Question: I'm in the proccess of learning the flickr api, while using it in a project, and have got a problem... I have it where flickr retrieves the photo data (shown below)

but it doesn't display the images themselves... I think this is due to the fact that it's not building the '<img />' tags with the 'src=" "' info below is the code that I'm attempting to use...
(my class.flickr.php code file)
'''
class Flickr{
private $flickr_key;
private $flickr_secret;
private $format = 'json';
// Setting up flickr_key and flickr_secret
public function __construct( $flickr_key ) {
$this->flickr_key = $flickr_key;
}
public function searchPhotos( $query = '', $tags = '' ){ // Begin searchPhotos
$urlencoded_tags = array( 'animals', 'design', 'phones');
if ( !empty( $args )) {
$tags_r = explode( ',', $tags );
foreach ( $tags_r as $tag ) {
$urlencoded_tags[] = urlencode( $tag );
}
}
// Construct the url
$url = 'http://api.flickr.com/services/rest/?';
$url .= 'method=flickr.photos.search';
$url .= '&text=' . urlencode( $query );
$url .= '&tags=' . implode( ',', $urlencoded_tags );
$url .= '&sort=relevance';
$url .= '&safe_search=1';
$url .= '&content_type=4';
$url .= '&api_key=' . $this->flickr_key;
$url .= '&format' . $this->format;
$url .= '&per_page=10';
// Calling url using curl
$curl = curl_init();
curl_setopt_array( $curl, array(
CURLOPT_TIMEOUT => 120,
CURLOPT_URL => $url,
));
if ( !curl_exec( $curl )) {
die ( 'Error: "' . curl_error( $curl ) . '" - Code: ' . curl_errno( $curl ));
}
// Get search results
$result = file_get_contents( $url );
// Remove the unneccessary strings that wraps the result returned from the API
$json = substr( $result, strlen( "jsonFlickrApi("), strlen( $result ) - strlen( "jsonFlickrApi(") - 1 );
$photos = array();
$data = json_decode( $json, true );
// Check if the status didn't fail
if ( $data['stat'] != 'fail' ) {
/** Return only the data for the photos
as that's the only thing that we need
*/
$photos = $data['photos']['photo'];
return $photos;
} else {
return false;
}
} // end searchPhotos
}
'''
(my method call which I use in my page template file)
'''
<?php // Flickr search photos test
require_once( 'class.flickr.php' );
global $flickr_key;
$flickr = new Flickr( 'this_is_my_api-key_placeholder...' );
$query = "Event Photo Uploadr";
$results = $flickr->searchPhotos( $query, $tag );
if ( !empty( $results )) {
foreach( $results as $photo ) {
$src = "http://farm" . $photo['farm'] . ".static.flickr.com/" . $photo['server'] . '/' . $photo['id'] . '_' . $photo['secret'] . '.jpg';
?>
<img src="<?php echo $src; ?>"/>
<?php }
}
'''
As I said I'm new to flickr api... I've been blessed to make it thus far (thanks to stackoverflow, Wordpress Answers and developer friends), so any useful input is GREATLY appreciated! ;)
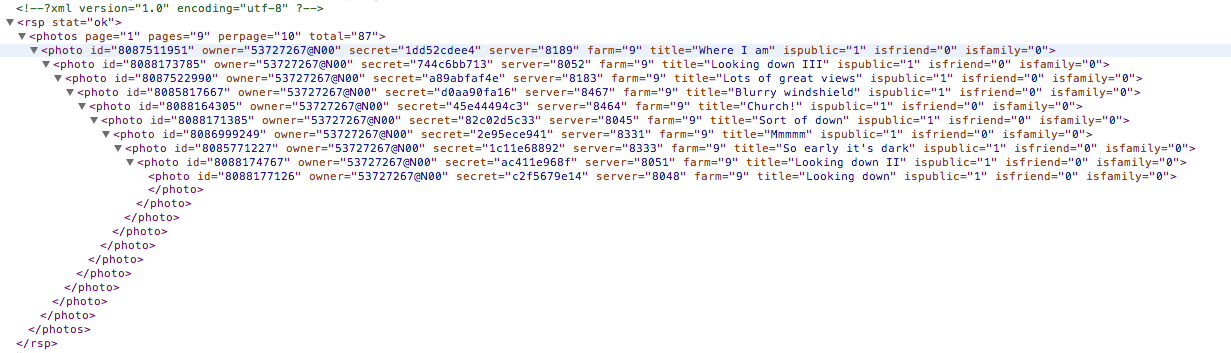
Answer: Okay, this is going to sound silly, but, the real problem was I was missing a '='. I'm not joking, I had this '$url .= '&format' . $this->format;' (which made the api, by default return xml) should be this '$url .= '&format=' . $this->format;' (this is the proper way to grab my '$format' var). I also cleaned up my code a bit...
(main flickr functionality file)
'''
<?php
class Flickr{
private $flickr_key;
private $flickr_secret;
private $format = 'json';
// Setting up flickr_key and flickr_secret
public function __construct( $flickr_key ) {
$this->flickr_key = $flickr_key;
}
public function searchPhotos( $query = '', $tags = '' ){ // Begin searchPhotos
$urlencoded_tags = array( 'animals', 'design', 'phones');
if ( !empty( $args )) {
$tags_r = explode( ',', $tags );
foreach ( $tags_r as $tag ) {
$urlencoded_tags[] = urlencode( $tag );
}
}
// Construct the url
$url = 'http://api.flickr.com/services/rest/?';
$url .= 'method=flickr.photos.search';
$url .= '&text=' . urlencode( $query );
$url .= '&tags=' . implode( ',', $urlencoded_tags );
$url .= '&sort=relevance';
$url .= '&safe_search=1';
$url .= '&content_type=4';
$url .= '&api_key=' . $this->flickr_key;
$url .= '&format=' . $this->format;
$url .= '&per_page=10';
// Get search results
$result = file_get_contents( $url );
// Remove the unnecessary strings that wraps the result returned from the API
$json = substr( $result, strlen( "jsonFlickrApi(" ), strlen( $result ) - strlen( "jsonFlickrApi(" ) - 1 );
$photos = array();
$data = json_decode( $json, true );
// Check if the status didn't fail
if ( $data['stat'] != 'fail' ) {
// Return only the data for the photos as that's the only thing that we need
$photos = $data['photos']['photo'];
return $photos;
} else {
return false;
}
} // end searchPhotos
}
'''
The only things that I changed in my method call was adding an alt tag, like so 'alt="<?php echo $photo['title']?>"', and adding a error messege to the else statement, 'echo "Failed to construct url successfully";'.